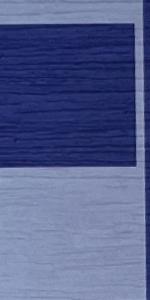
Label: Empty